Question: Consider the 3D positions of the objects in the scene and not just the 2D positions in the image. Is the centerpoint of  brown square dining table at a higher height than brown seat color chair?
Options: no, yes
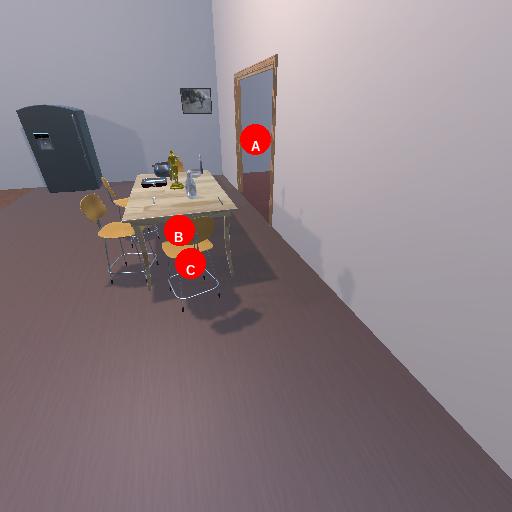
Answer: no